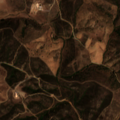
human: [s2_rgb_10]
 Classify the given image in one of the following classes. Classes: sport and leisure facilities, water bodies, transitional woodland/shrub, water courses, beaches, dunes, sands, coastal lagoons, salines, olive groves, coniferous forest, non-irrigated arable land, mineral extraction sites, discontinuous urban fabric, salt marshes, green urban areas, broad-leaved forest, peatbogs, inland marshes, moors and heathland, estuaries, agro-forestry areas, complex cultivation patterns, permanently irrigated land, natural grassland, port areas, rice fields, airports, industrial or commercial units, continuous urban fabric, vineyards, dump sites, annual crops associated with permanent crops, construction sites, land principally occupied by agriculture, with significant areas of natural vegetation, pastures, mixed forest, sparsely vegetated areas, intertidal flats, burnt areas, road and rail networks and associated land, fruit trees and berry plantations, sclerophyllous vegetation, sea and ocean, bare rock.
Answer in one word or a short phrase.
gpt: land principally occupied by agriculture, with significant areas of natural vegetation, sclerophyllous vegetation, transitional woodland/shrub